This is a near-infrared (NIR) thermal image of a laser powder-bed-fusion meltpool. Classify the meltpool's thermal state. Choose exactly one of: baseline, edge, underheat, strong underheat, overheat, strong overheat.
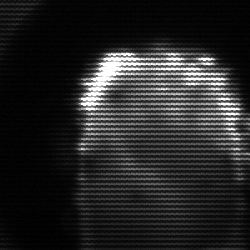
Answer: baseline